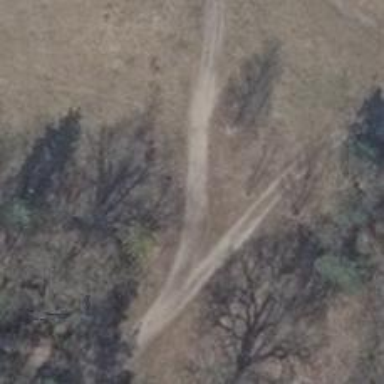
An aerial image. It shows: Sandy track with grade 4 tracktype.